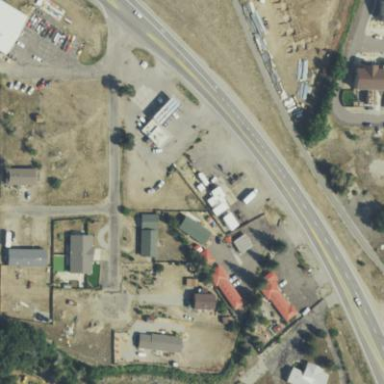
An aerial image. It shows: Motel that caters to tourists.